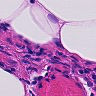
Metastatic tissue present: no